Question: I'd like to add and remove some 'UIView' all at once.
So, I made 'NSArray' and insert 'UIView' to it.
The problem is 'NSArray.count' increase many times over, and the app get slow.
'''
@property (nonatomic, strong) UIView* customView1;
@property (nonatomic, strong) UIView* customView2;
@property (nonatomic, strong) UIView* customView3;
@property (nonatomic, strong) NSMutableArray* viewsArray1;
@property (nonatomic, strong) NSMutableArray* viewsArray2;
- (void)setCustomView
{
for (self.customView1 in self.viewsArray1)
{
if (self.customView1.frame.origin.x <= 100)
{
self.customView2 = [[UILabel alloc]initWithFrame:CGRectMake(self.customView1.center.x + 50, self.customView1.center.y + 50, 50, 50)];
[self.viewsArray2 addObject:self.customView2];
for (self.customView2 in self.viewsArray)
{
[self.view addSubview:self.customView2];
}
}
else if (self.customView1.frame.origin.x > 100)
{
self.customView3 = [[UILabel alloc]initWithFrame:CGRectMake(self.customView1.center.x + 100, self.customView1.center.y - 50, 50, 50)];
[self.viewsArray2 addObject:self.customView3];
for (self.customView3 in self.viewsArray2)
{
[self.view addSubview:self.customView3];
}
}
}
}
- (void)removeCustomView
{
for (self.customView2 in self.viewsArray2)
{
[self.customView2 removeFromSuperview];
}
for (self.customView3 in self.viewsArray2)
{
[self.customView3 removeFromSuperview];
}
}
'''

Do you have any idea to simplify such a code?
Thank you.
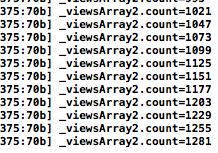
Answer: I don't quite understand why you need so many views and how your addition works, but here is how to remove all views from an array in one line
'''
[self.viewsArray2 makeObjectsPerformSelector:@selector(removeFromSuperview)]
'''